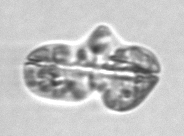
Label: Karenia